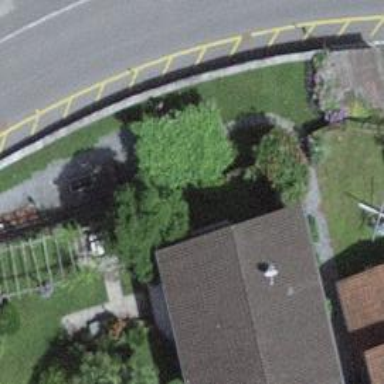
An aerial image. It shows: Bench for seating.